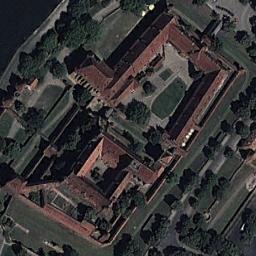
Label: palace